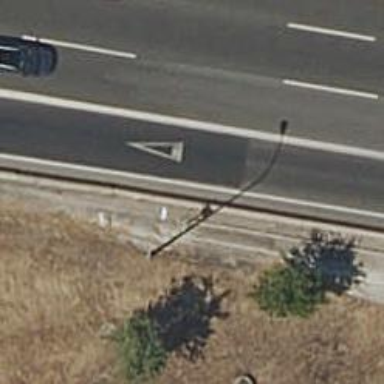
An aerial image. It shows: Road with "give way" sign.